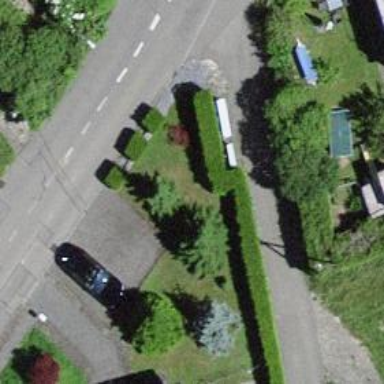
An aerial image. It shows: Hedge acting as barrier.